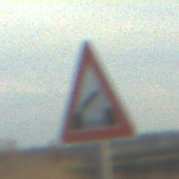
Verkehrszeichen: BeweglicheBruecke
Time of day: SunriseSunset
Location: Outdoor (Nature)
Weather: PartlyCloudy
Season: NotSpecified
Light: Natural